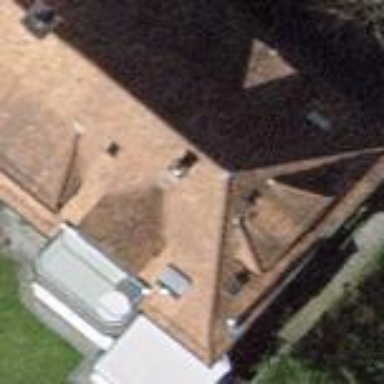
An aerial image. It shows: Building with hipped roof design.